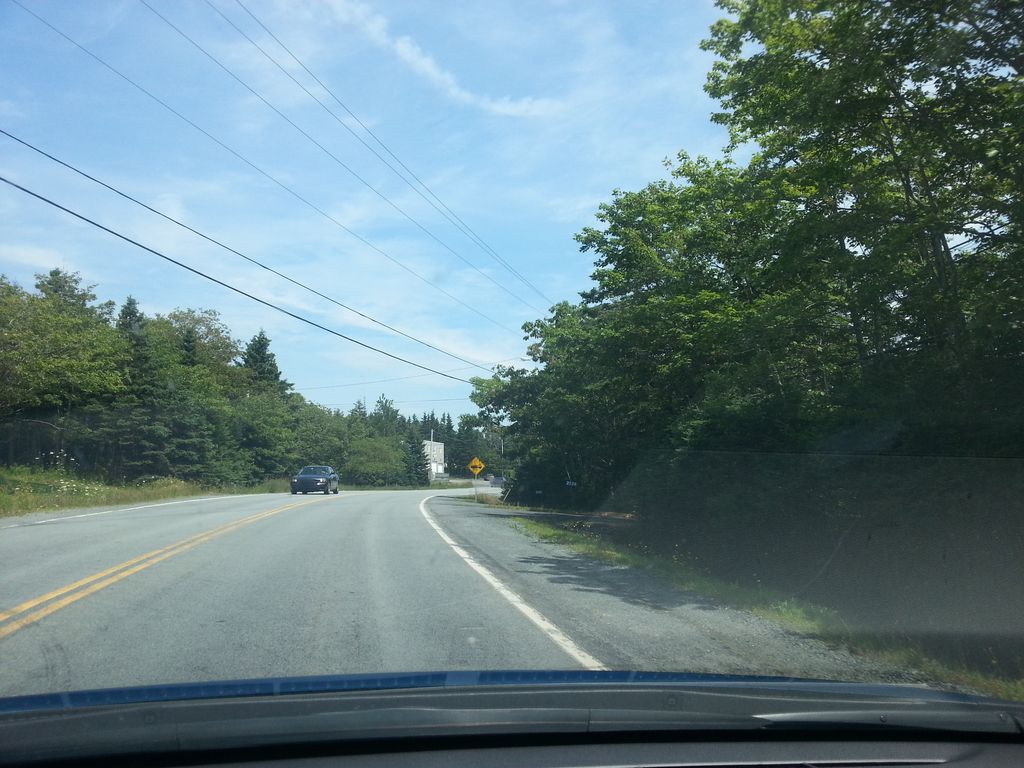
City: halifax